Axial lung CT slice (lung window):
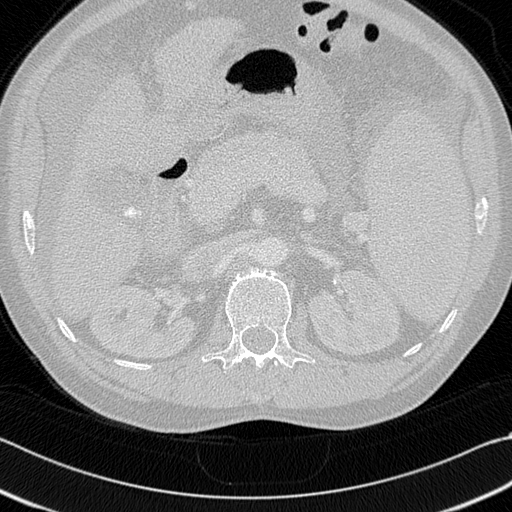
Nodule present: no